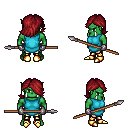
a pixel art fantasy rpg character, male body template, orc, green skin, teal tunic, gold greaves, brunette swoop hairstyle, metal gloves, gold boots, spear, four views (front, back, left, right), 2x2 character sprite sheet, small pixel art, hard edges, no anti-aliasing